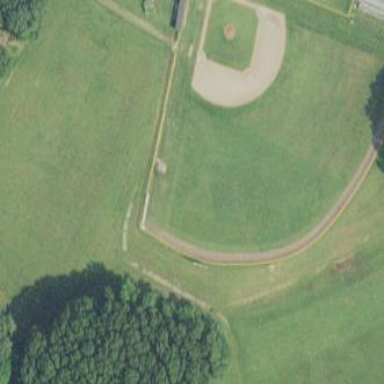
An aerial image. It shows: Baseball pitch for leisure and sports activities.